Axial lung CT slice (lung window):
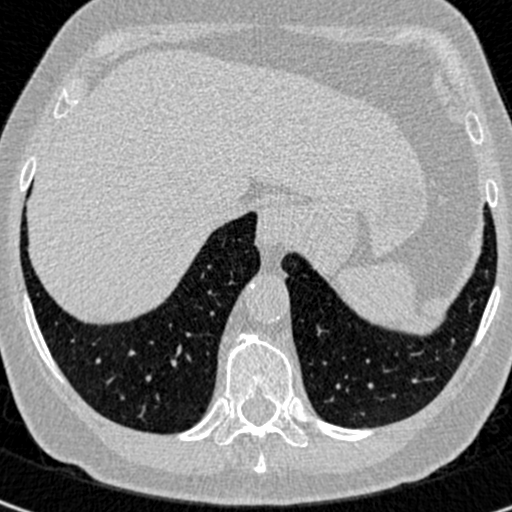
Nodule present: no